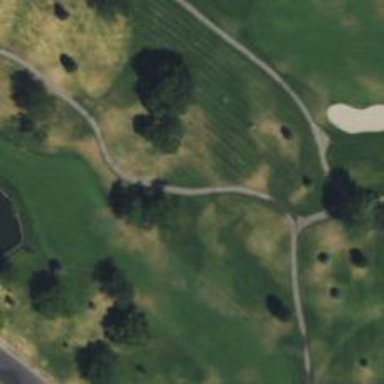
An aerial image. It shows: Path designated for golf carts.